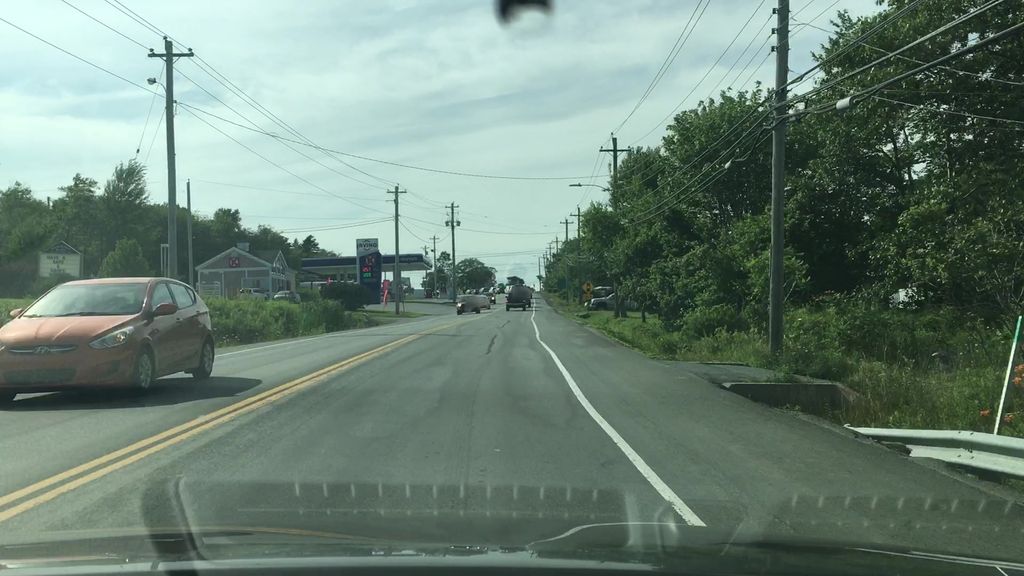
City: halifax